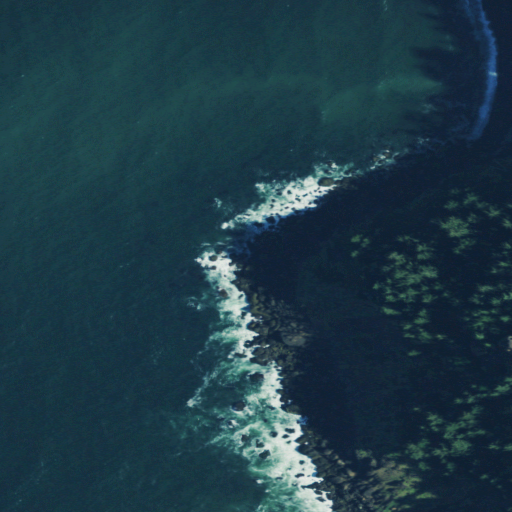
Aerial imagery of cape in Oregon named Bird Point containing open water, evergreen forest, and barren land